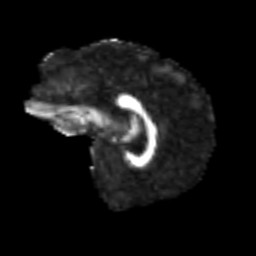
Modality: FA
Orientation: sagittal
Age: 38
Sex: male
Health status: ill
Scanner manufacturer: siemens
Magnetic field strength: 3 T
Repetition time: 8.7 s
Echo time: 0.11 s